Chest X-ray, PA view. Patient: 61 years old, sex M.
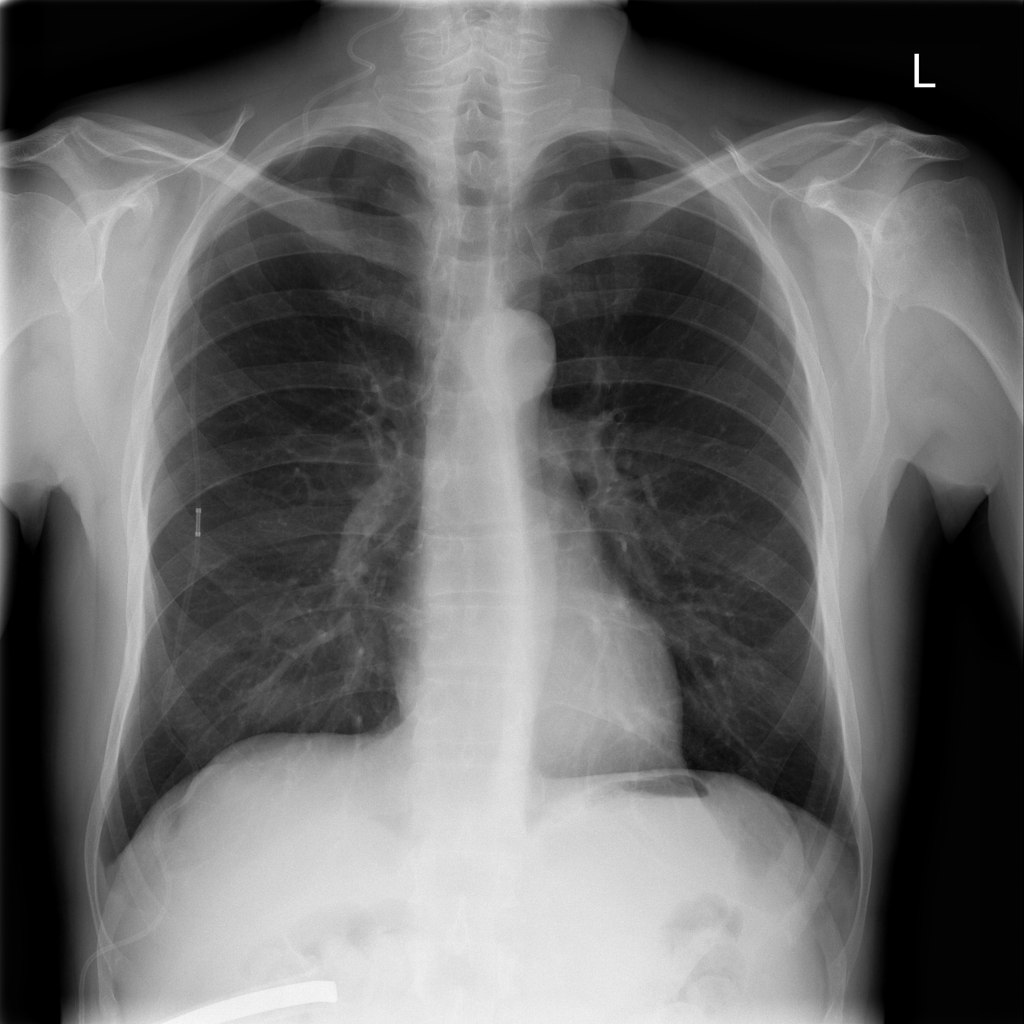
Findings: No Finding